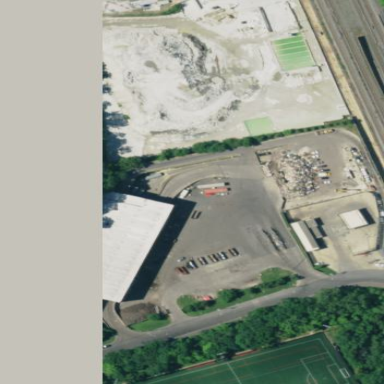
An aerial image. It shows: Industrial area designated for recycling.